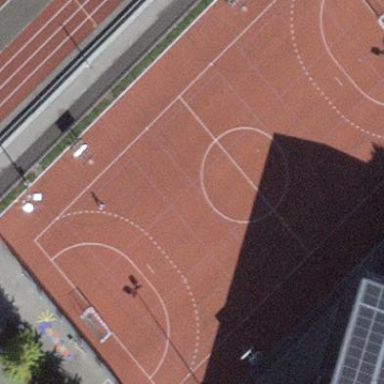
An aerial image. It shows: Multi-sport pitch with tartan surface for leisure activities.